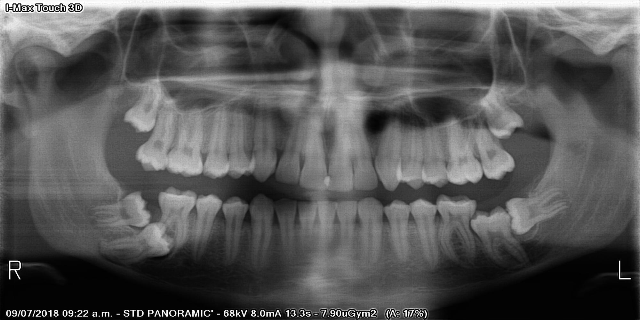
adult